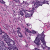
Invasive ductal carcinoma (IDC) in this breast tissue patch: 1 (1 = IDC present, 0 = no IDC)